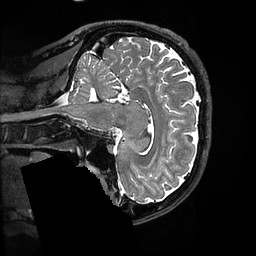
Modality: T2w
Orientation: sagittal
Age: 25
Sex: male
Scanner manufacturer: ge
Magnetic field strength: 3 T
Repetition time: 3.202 s
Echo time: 0.05874 s